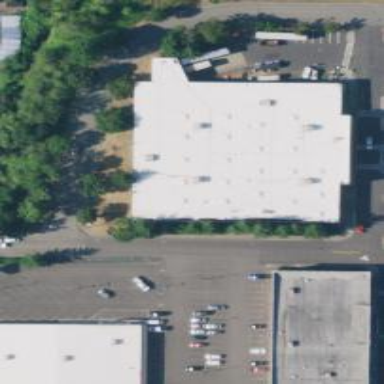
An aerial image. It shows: Retail building.